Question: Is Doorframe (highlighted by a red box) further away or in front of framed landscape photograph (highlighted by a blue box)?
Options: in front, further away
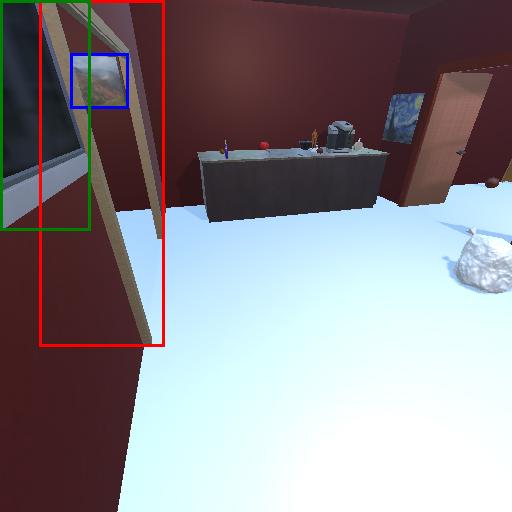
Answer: in front